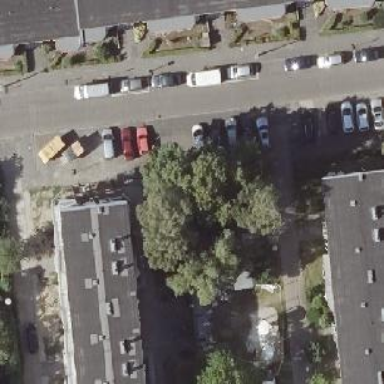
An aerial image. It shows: Sidewalk along the footway.